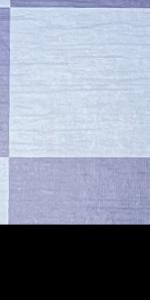
Label: Empty